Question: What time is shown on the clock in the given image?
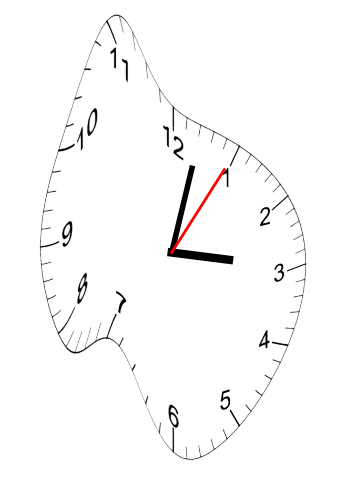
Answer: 03:02:05